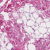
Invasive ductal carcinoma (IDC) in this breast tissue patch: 0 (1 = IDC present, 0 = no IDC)